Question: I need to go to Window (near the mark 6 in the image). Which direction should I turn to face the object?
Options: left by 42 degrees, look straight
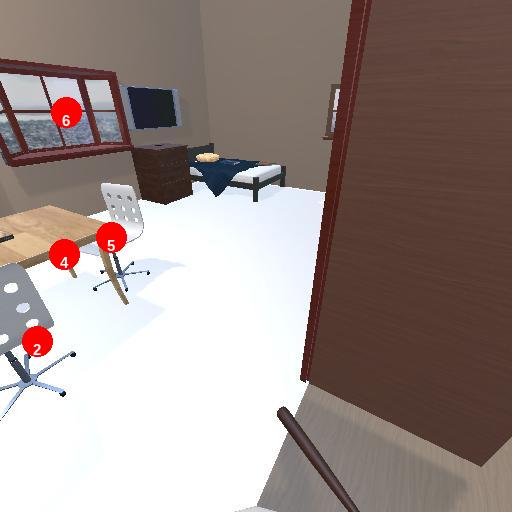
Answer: left by 42 degrees